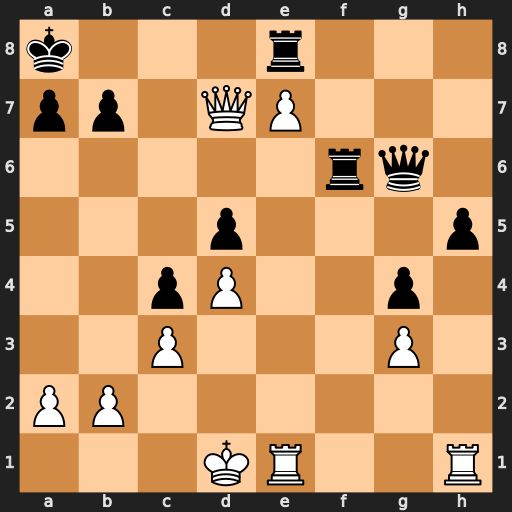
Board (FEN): k3r3/pp1QP3/5rq1/3p3p/2pP2p1/2P3P1/PP6/3KR2R
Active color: w
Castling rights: -
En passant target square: -
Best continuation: Qd8+ Rxd8 exd8=Q#